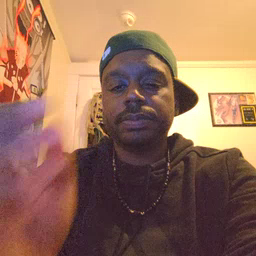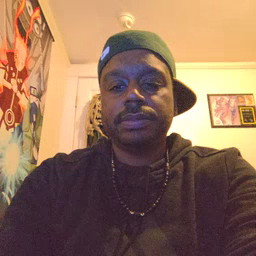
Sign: flower